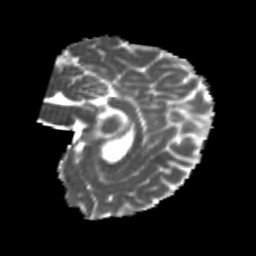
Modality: MD
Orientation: sagittal
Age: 23
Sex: female
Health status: healthy
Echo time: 0.074 s